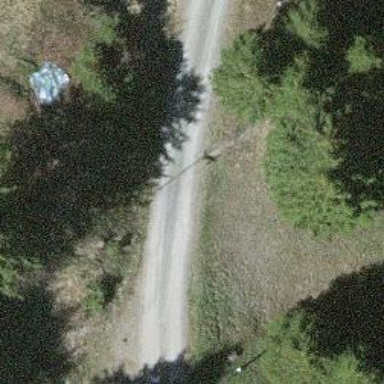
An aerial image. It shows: Unpaved road in residential area.